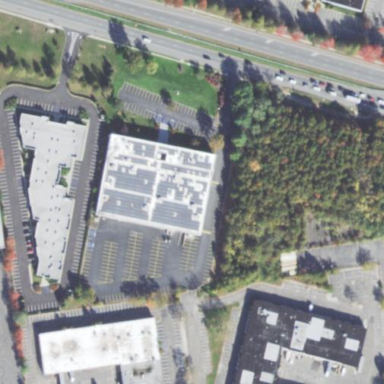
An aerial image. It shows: Commercial building.